Interaction volume radius: 5 \u00c5
Interaction volume height: 25 \u00c5
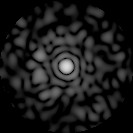
Disorder parameter: 0.8567